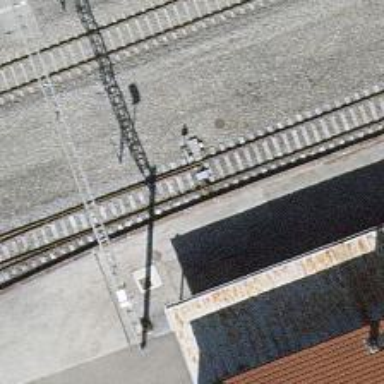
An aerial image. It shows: Rail siding with electrified tracks using contact line.